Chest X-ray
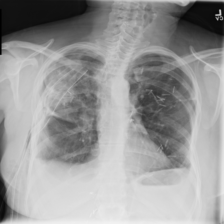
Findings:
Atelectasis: negative
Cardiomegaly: negative
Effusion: negative
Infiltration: negative
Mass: negative
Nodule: negative
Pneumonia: negative
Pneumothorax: negative
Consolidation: negative
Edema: negative
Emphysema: negative
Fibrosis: negative
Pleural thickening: negative
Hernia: negative